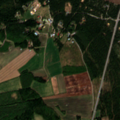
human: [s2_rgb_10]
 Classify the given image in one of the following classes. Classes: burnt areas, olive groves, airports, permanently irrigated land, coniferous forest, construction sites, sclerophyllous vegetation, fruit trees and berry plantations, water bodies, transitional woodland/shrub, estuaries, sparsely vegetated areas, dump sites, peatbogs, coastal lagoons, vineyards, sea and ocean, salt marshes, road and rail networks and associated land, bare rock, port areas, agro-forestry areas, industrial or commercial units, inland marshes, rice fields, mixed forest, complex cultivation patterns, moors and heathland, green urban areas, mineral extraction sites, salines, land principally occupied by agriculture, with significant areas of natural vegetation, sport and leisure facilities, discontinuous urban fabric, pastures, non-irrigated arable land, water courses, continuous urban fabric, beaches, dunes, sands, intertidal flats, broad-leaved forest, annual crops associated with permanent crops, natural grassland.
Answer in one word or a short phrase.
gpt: non-irrigated arable land, land principally occupied by agriculture, with significant areas of natural vegetation, coniferous forest, transitional woodland/shrub